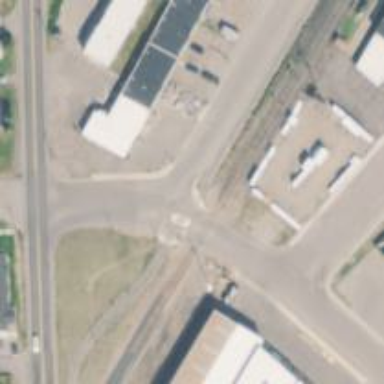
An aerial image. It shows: Railway crossing.